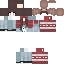
A female human skin with medium skin, wearing brown long hair dressed in a blue hoodie and brown pants, featuring a closed mouth.